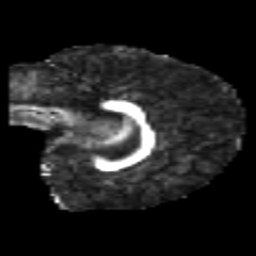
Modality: FA
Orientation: sagittal
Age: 6
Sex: male
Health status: healthy